Aerial crown-view tile of a tropical tree (Barro Colorado Island, Panama), acquired 20250616:
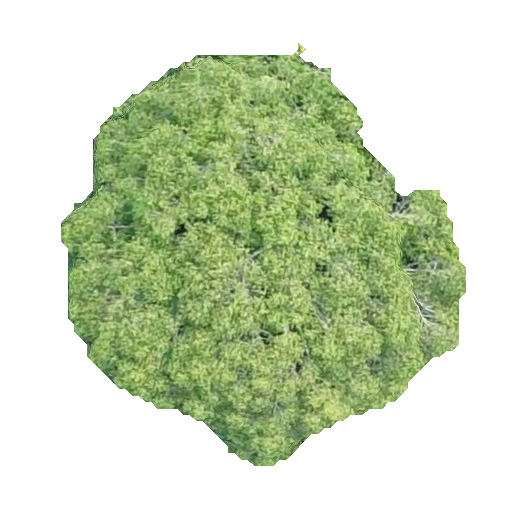
Species: Guatteria lucens
GBIF accepted scientific name: Guatteria lucens
Crown area: 167.688 m²